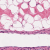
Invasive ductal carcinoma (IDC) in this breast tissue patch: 0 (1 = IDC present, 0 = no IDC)